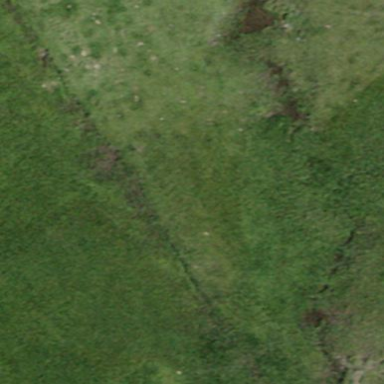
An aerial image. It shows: Fen wetland area.